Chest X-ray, PA view. Patient: 33 years old, sex M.
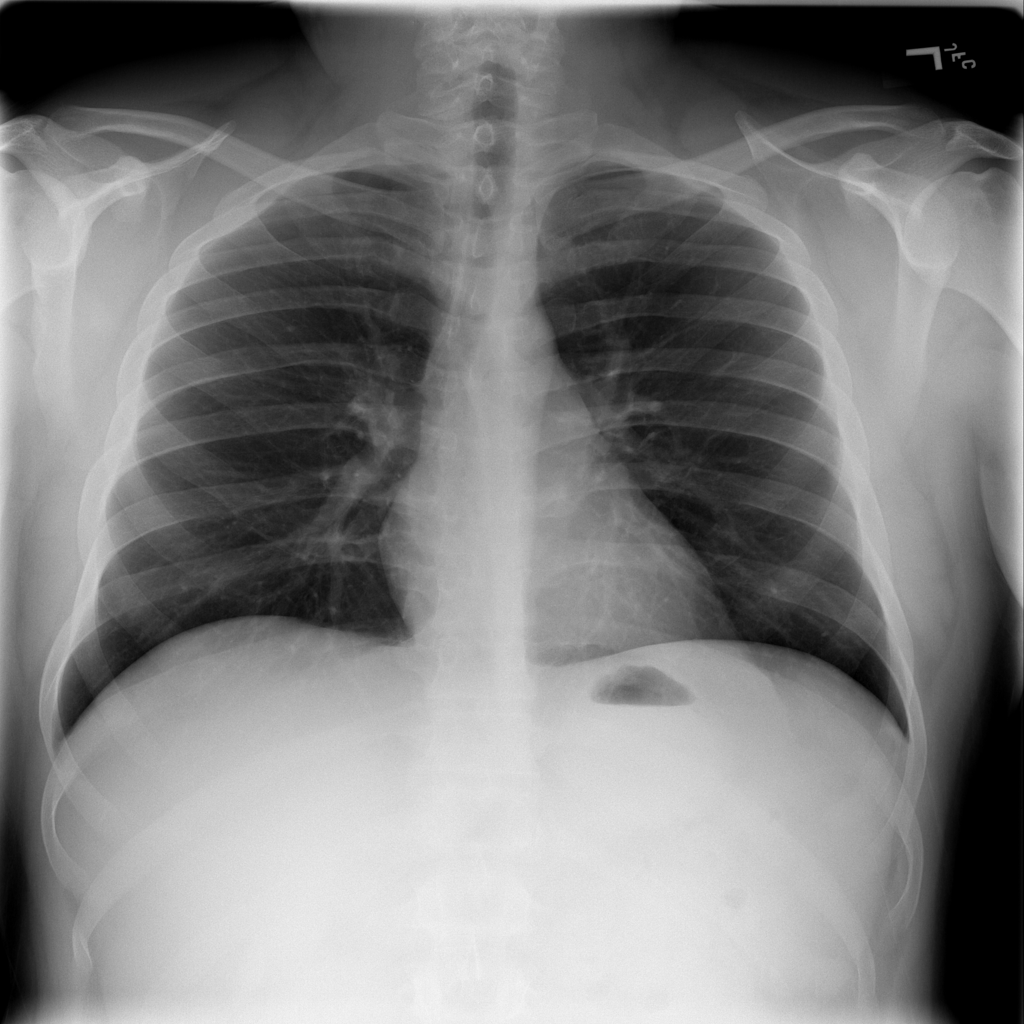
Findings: No Finding